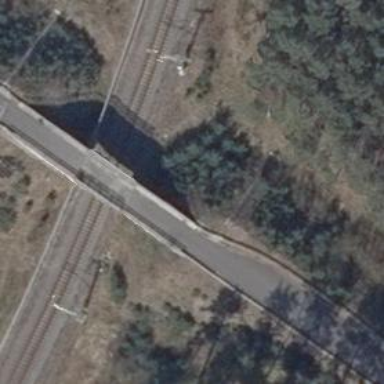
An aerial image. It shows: Asphalt track with grade 1 quality. There is embankment along the track.